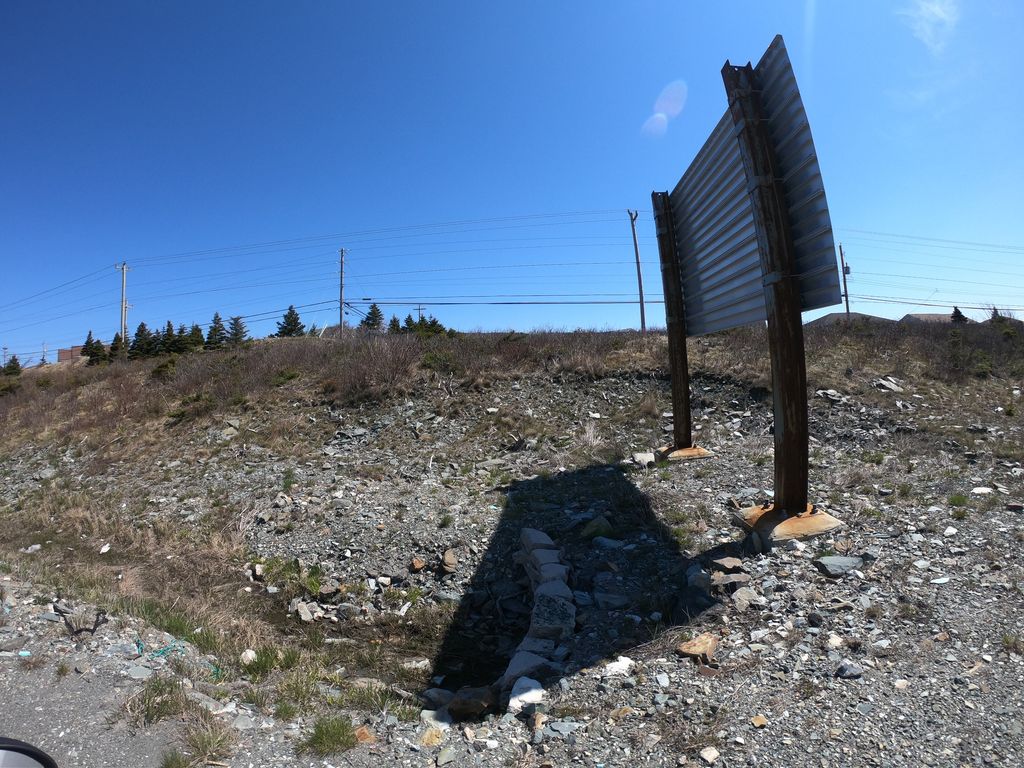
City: st_johns